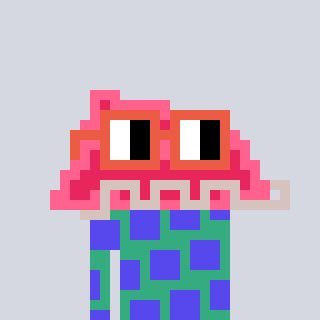
a pixel art character with square orange glasses, a retainer-shaped head and a teal-colored body on a cool background